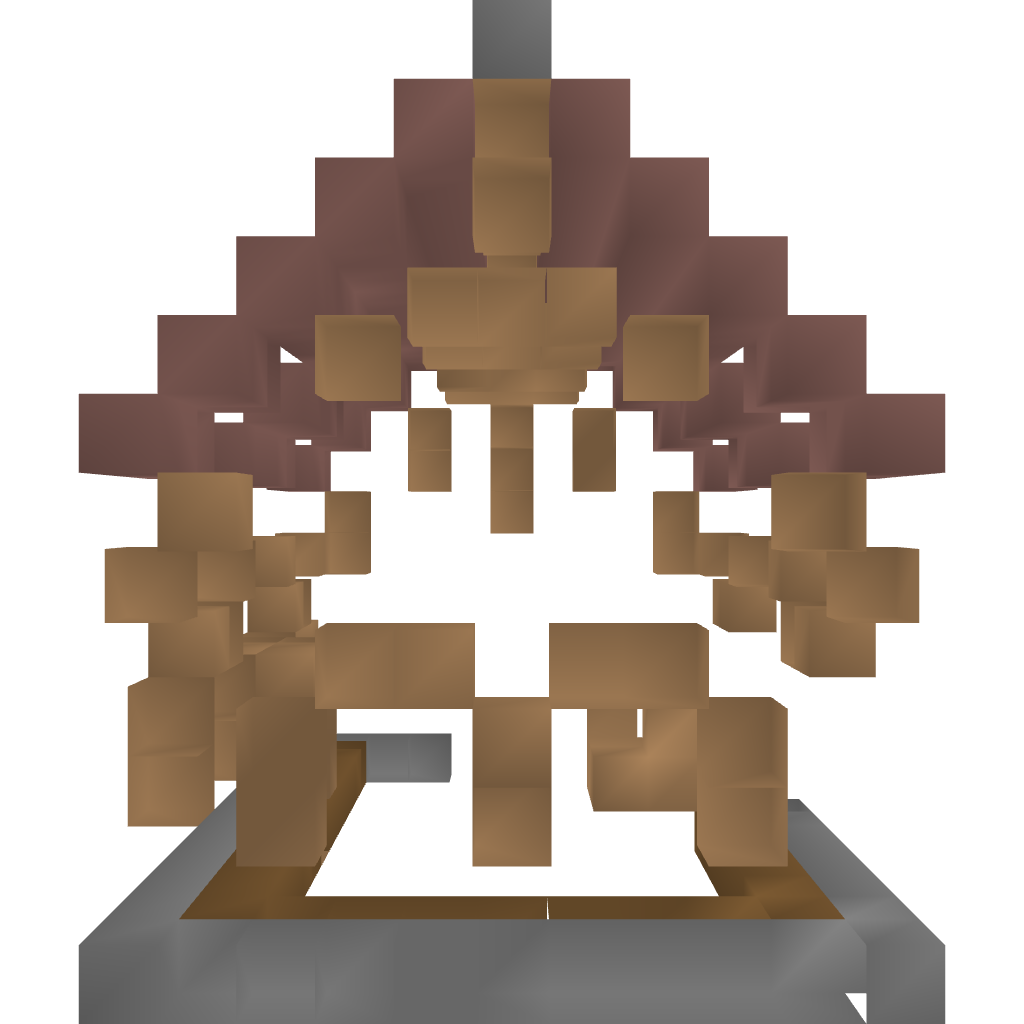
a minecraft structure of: house1 bad low quality